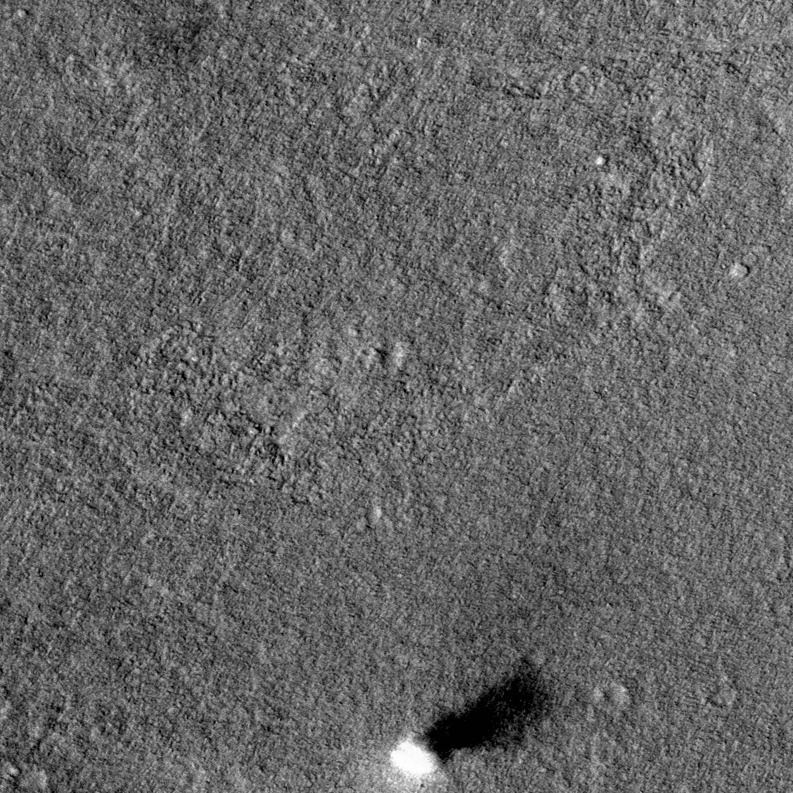
Label: dustdevil